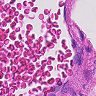
Metastatic tissue present: no